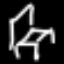
Label: chair